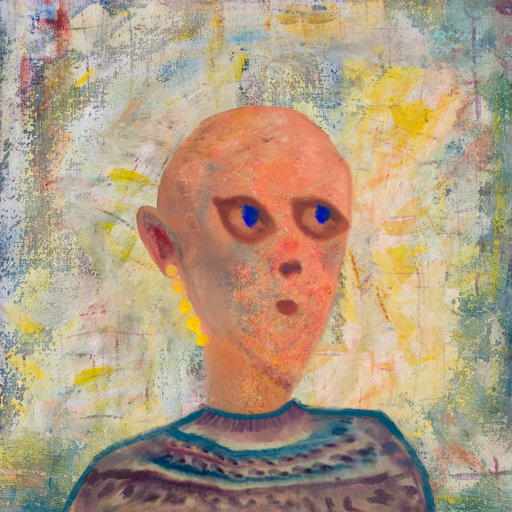
Background: Irani, Head And Neck Side: Irani, Face Side: Mother_And_Son_Mother, Bust: HillGirl, Hair Side: Blank, Head Accessory: Blank, Second Necklace: Blank, Necklace: Blank, Baby: Blank